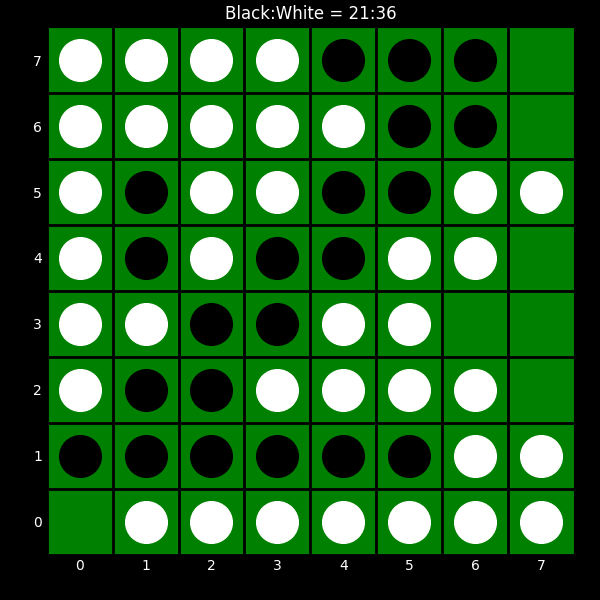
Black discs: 21
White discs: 36